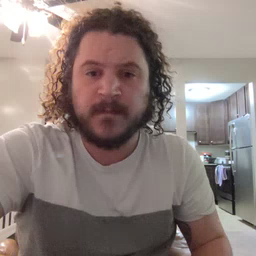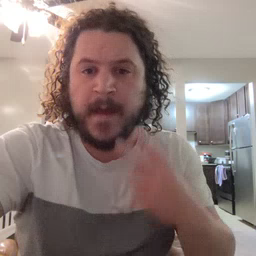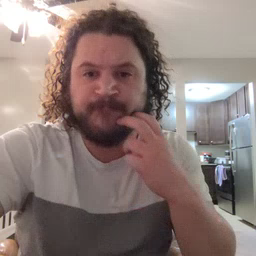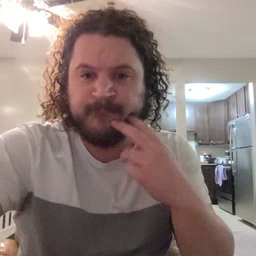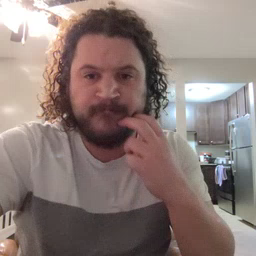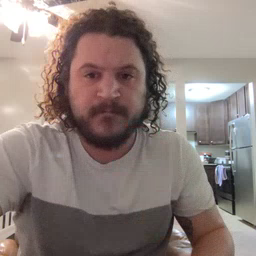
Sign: gum